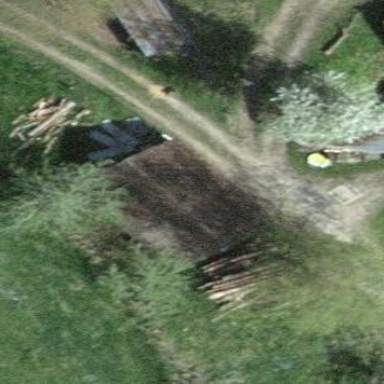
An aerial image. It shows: Barn.